Question: I am Working On a Windows Store App in which i have to implement a that has more controls then just having some message strings and Buttons.I have checked the MessageDialougeBox class but it is not showing any content template property first i though it is not possible but when i saw the Skype Application for windows 8 they had done that.so how i could achieve that.. any help is appreciated. i want something like this
I know there is a popup control. Actually the point is, I have to apply extra effort on this control to make it look like MessageDialougebox..is there any way that i can change or edit the MessageDialougebox content..

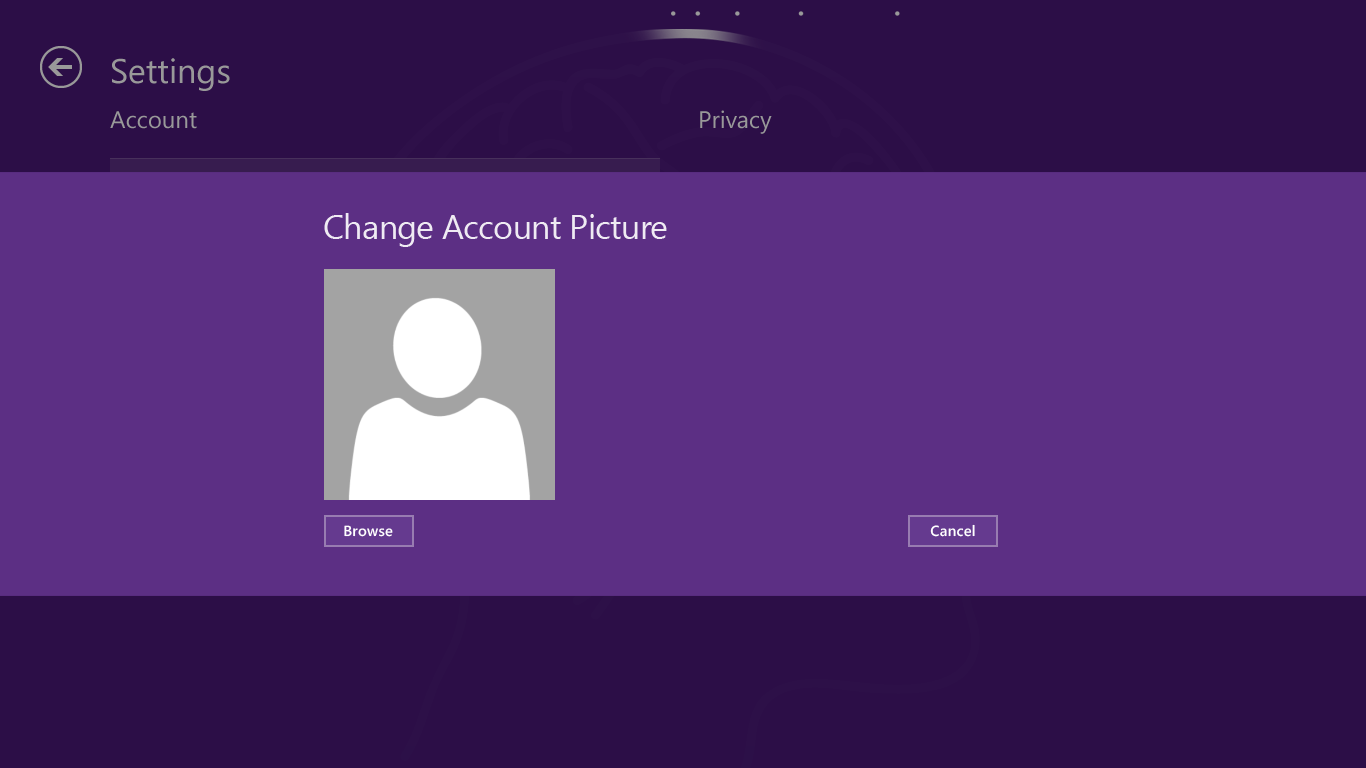
Answer: <URL> provides custom message dialog. Which can host any UI elements. The sample is given below.
XAML
'''
<Page
................
xmlns:callisto="using:Callisto.Controls">
<Grid Background="{StaticResource ApplicationPageBackgroundThemeBrush}">
<callisto:CustomDialog x:Name="LoginDialog"
Title="Bacon Terms and Conditions"
Background="Teal" BackButtonVisibility="Visible">
<StackPanel>
<TextBlock Margin="0,0,0,8" FontSize="14.6667" FontWeight="SemiLight" TextWrapping="Wrap">
Bacon sausage frankfurter tenderloin turkey salami andouille bresaola. Venison salami prosciutto, pork belly turducken tri-tip spare ribs chicken strip steak fatback shankle tongue boudin andouille. Meatloaf salami pork ground round turkey jerky meatball ball tip, filet mignon fatback flank prosciutto shank. Turkey boudin ham hock, filet mignon tri-tip bresaola tongue venison spare ribs meatloaf flank beef pancetta. Leberkas turducken flank ground round biltong chuck bacon kielbasa. Beef pastrami meatball, short loin venison swine pork loin shank meatloaf spare ribs.
</TextBlock>
<CheckBox Margin="0,0,0,8" Foreground="White" Content="I agree to the Terms and Conditions of Bacon" />
<TextBlock Margin="0,0,0,8" FontSize="14.6667" FontWeight="SemiLight" Text="Enter your name for acceptance" />
<callisto:WatermarkTextBox HorizontalAlignment="Left" Watermark="Type your name" Width="400" Height="35" />
<StackPanel Margin="0,20,0,0" HorizontalAlignment="Right" Orientation="Horizontal">
<Button Content="OK" Width="90" Margin="0,0,20,0" />
<Button Content="Cancel" Width="90" />
</StackPanel>
</StackPanel>
</callisto:CustomDialog>
</Grid>
</Page>
'''
CS
'''
protected override void OnNavigatedTo(NavigationEventArgs e)
{
LoginDialog.IsOpen = true;
}
'''
The output